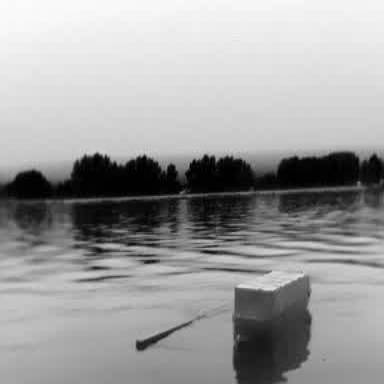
There is a fishing_boat in the infrared image.